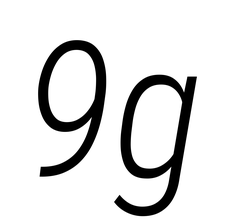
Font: Roboto-Italic_Condensed_Light_Italic